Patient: sex F, age 59
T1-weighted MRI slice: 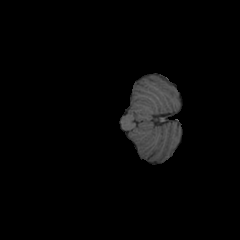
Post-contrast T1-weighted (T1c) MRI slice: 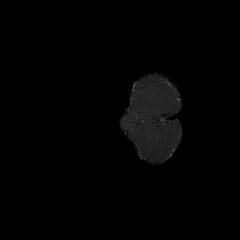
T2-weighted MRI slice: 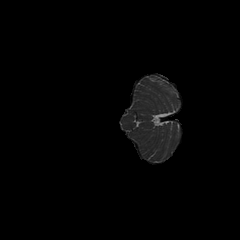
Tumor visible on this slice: no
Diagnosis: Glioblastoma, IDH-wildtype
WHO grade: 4